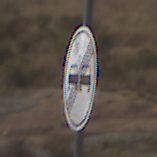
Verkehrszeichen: EndeUeberholverbot
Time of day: Midday
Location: Outdoor (Nature)
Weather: PartlyCloudy
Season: NotSpecified
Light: Natural